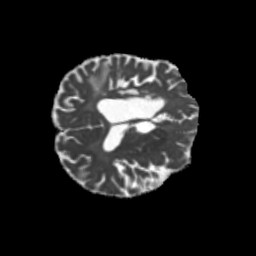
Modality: MD
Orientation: axial
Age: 70
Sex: male
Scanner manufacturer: siemens
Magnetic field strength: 3 T
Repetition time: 5.25 s
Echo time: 0.08 s